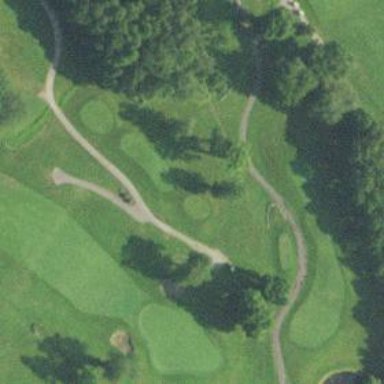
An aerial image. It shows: Service road designated as golf cart path.